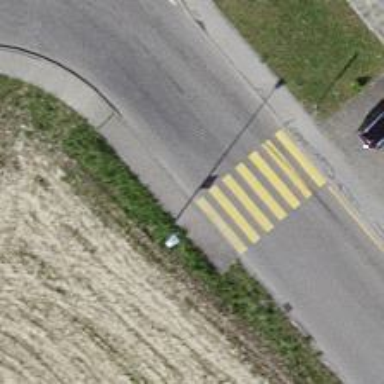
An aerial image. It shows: Gray straight pole as support.